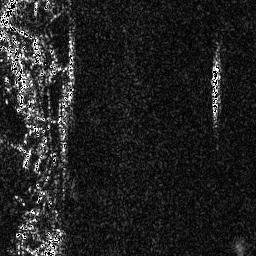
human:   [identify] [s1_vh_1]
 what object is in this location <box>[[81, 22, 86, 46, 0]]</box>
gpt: <ref>1 medium ship at the right</ref>